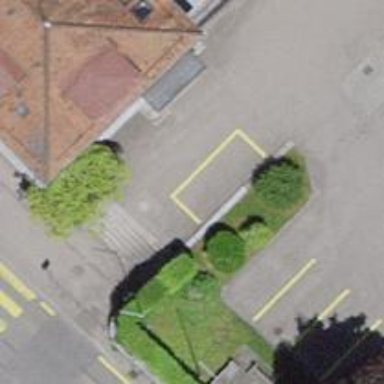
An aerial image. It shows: Set of steps on the road with adjacent ramp.